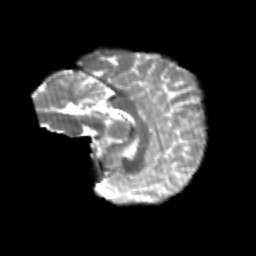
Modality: T2w
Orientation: sagittal
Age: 21
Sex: female
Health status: healthy
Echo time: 0.074 s